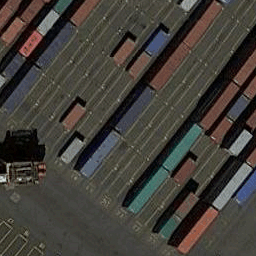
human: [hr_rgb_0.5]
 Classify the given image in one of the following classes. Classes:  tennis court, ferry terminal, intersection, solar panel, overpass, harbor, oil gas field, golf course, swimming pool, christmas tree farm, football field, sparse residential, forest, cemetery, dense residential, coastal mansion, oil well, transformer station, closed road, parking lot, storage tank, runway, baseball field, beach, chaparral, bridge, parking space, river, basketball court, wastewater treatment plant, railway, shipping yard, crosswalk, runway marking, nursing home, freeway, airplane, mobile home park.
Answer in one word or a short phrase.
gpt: shipping yard